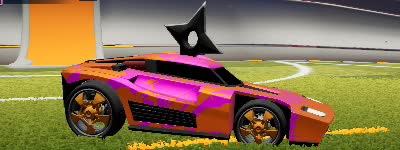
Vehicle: breakout